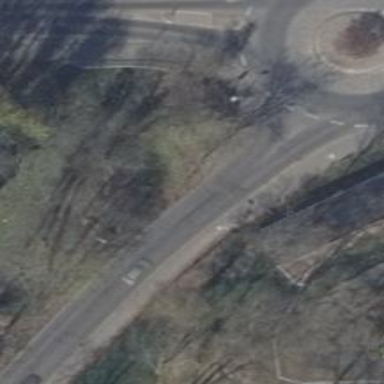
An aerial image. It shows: Unmarked road crossing.